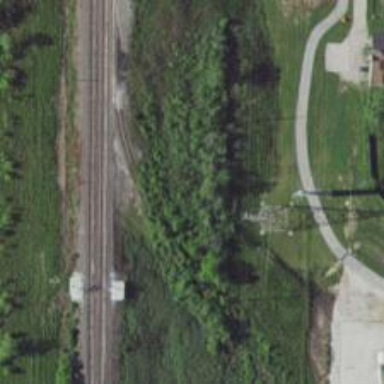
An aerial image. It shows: Abandoned railway.